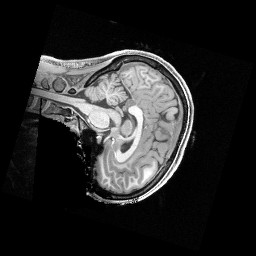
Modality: T1w
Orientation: sagittal
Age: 21
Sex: female
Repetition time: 2.4 s
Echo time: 0.00222 s